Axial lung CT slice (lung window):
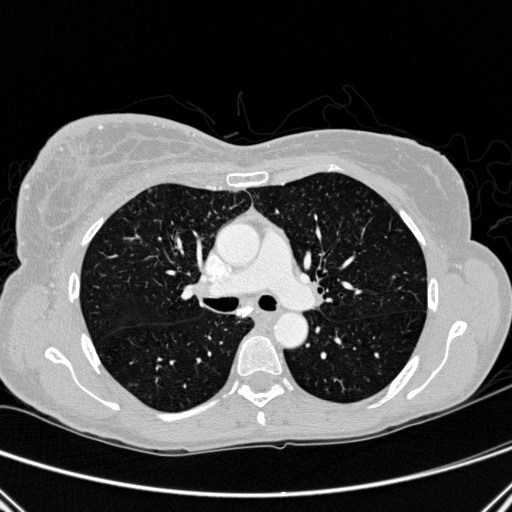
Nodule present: no